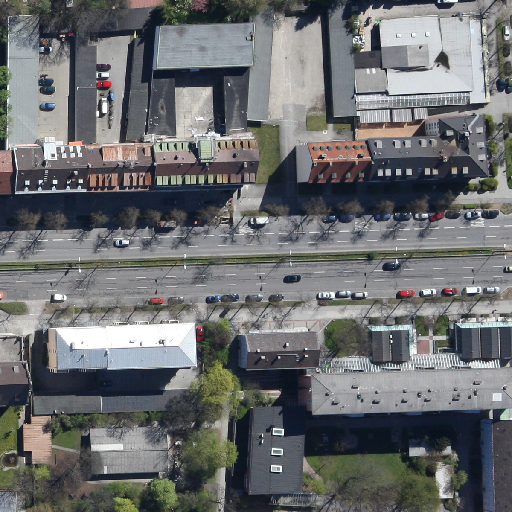
Referring expression: bikeway